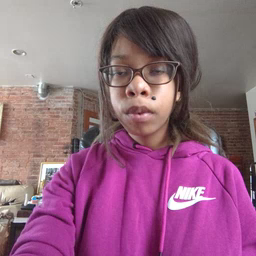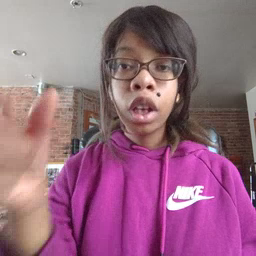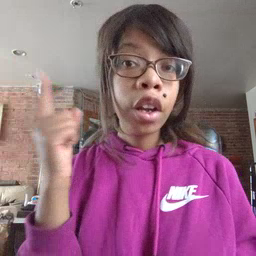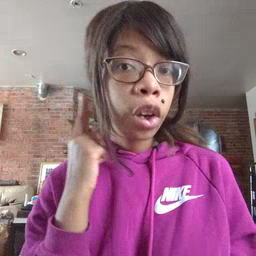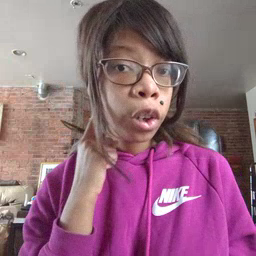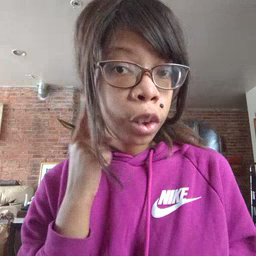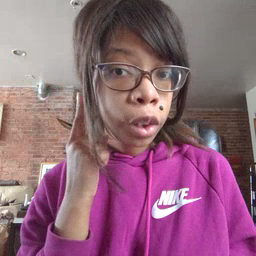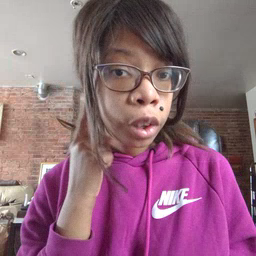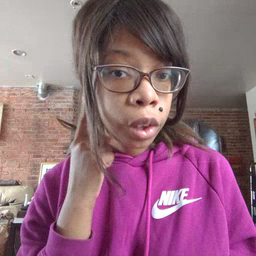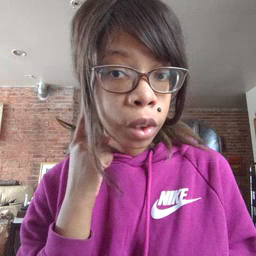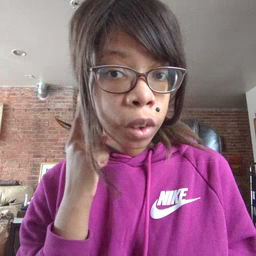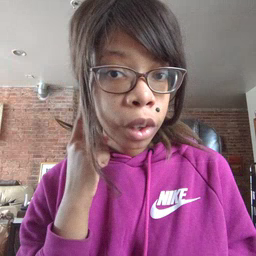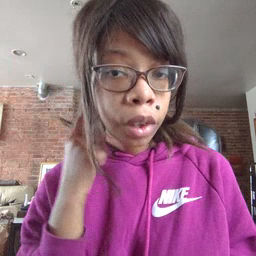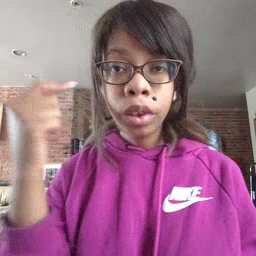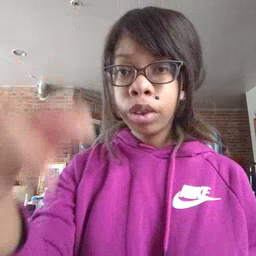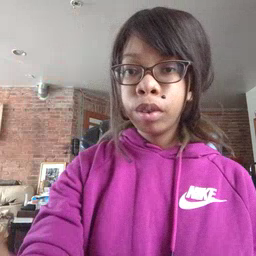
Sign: hear